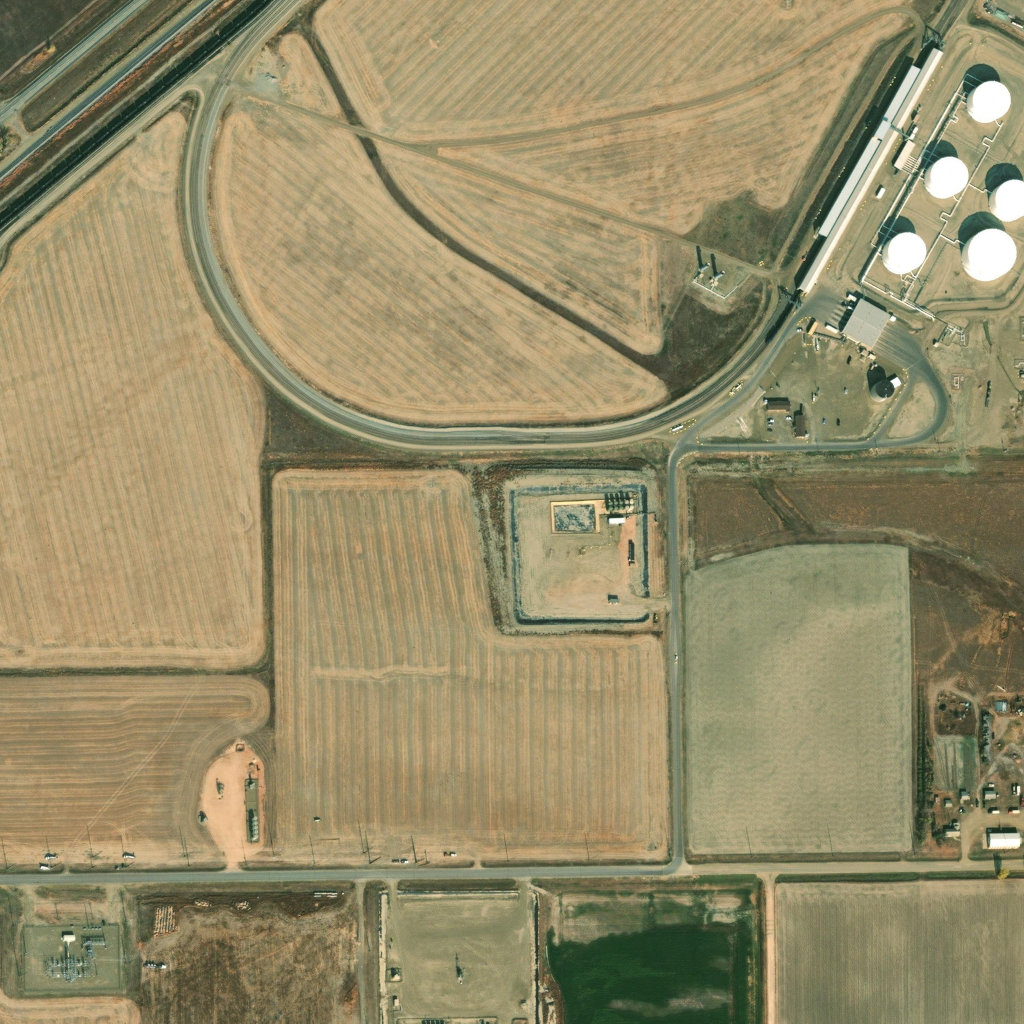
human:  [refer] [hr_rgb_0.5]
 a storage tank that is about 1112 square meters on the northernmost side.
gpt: <box>[[94, 7, 99, 11, 0]]</box>